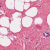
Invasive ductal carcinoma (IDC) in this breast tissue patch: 0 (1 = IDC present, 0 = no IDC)